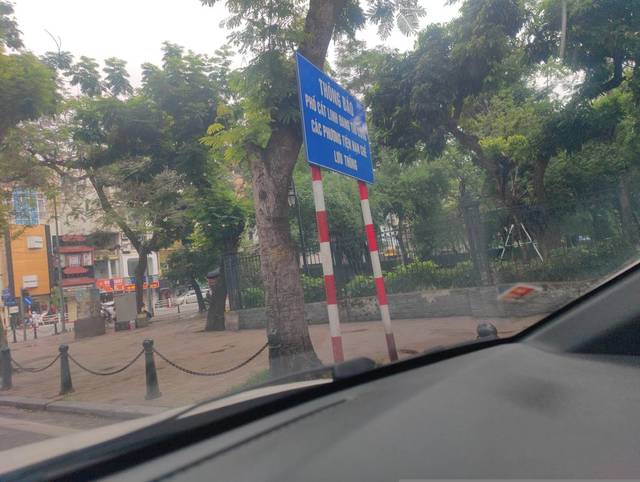
Region: Vietnam
Coordinates: 21.028, 105.835